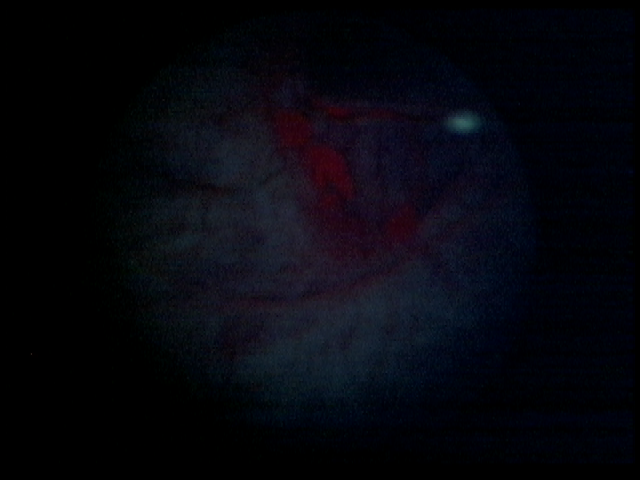
Modality: BLC
Class: Malignant
Subclass: HighGradePapillary
Lesion: L1
Stage: Ta
Morphology: Papillary
Bladder cancer association: Yes